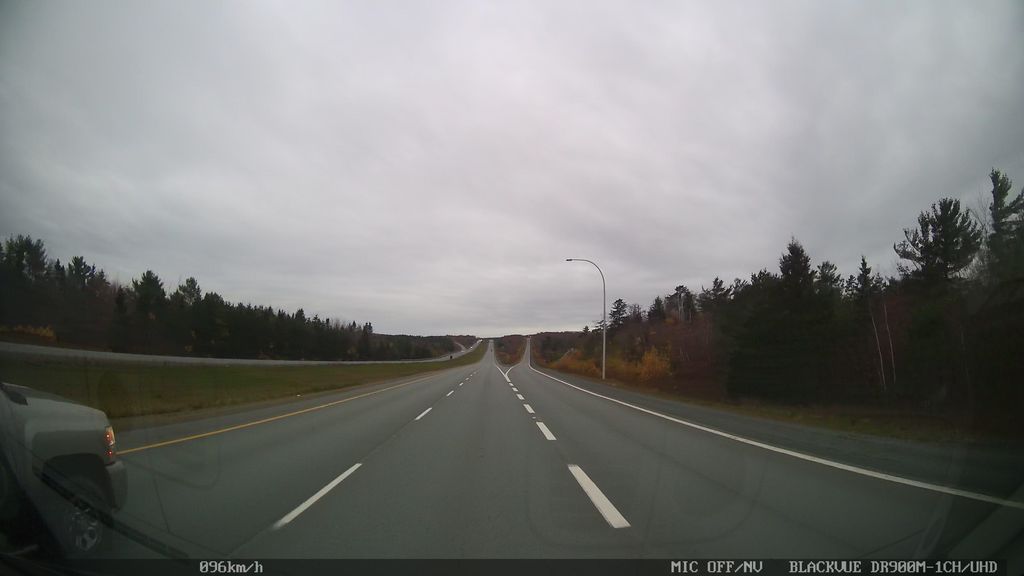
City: halifax